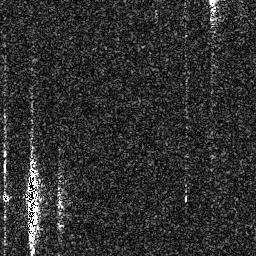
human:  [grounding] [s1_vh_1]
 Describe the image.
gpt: In the satellite image, there is  <ref>1 large ship </ref> <box>[[8, 61, 16, 99, 0]]</box> located at bottom left.